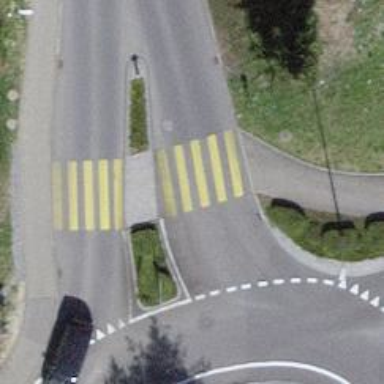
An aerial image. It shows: Footway located on traffic island.